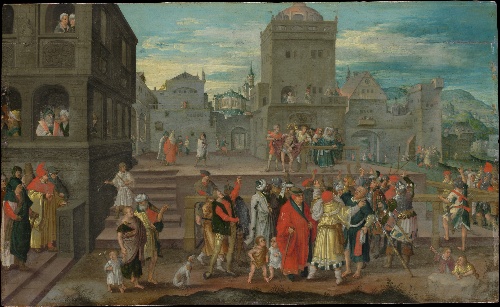
Title: Christ Presented to the People
Artist: Lucas van Leyden
Artist bio: German, probably late 16th century
Object type: Painting
Classification: Paintings
Medium: Oil, gold, and silver on linden
Dimensions: 10 7/8 x 18 in. (27.6 x 45.7 cm)
Department: European Paintings
Credit line: Marquand Collection, Gift of Henry G. Marquand, 1889
Accession year: 1889
Repository: Metropolitan Museum of Art, New York, NY
Tags: Children|Dogs|Crowd|Christ